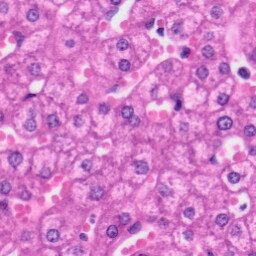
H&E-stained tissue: Liver